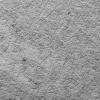
Atmospheric dust classification: not_dusty